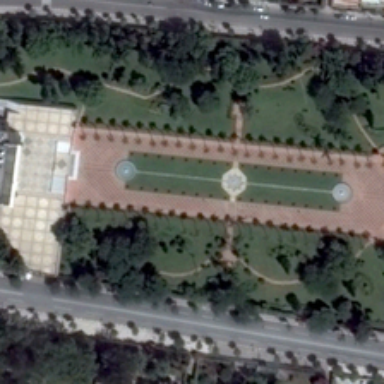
Some buildings are near a square with many green trees .